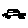
Label: car